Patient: sex M, age 44
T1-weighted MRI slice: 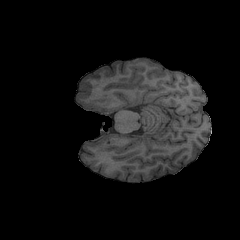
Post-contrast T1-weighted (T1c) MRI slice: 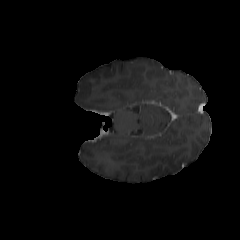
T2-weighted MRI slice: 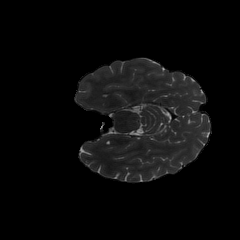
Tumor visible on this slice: no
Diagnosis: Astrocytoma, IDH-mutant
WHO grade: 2